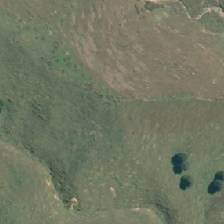
Land cover: high_producing_grassland